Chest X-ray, AP view. Patient: 21 years old, sex M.
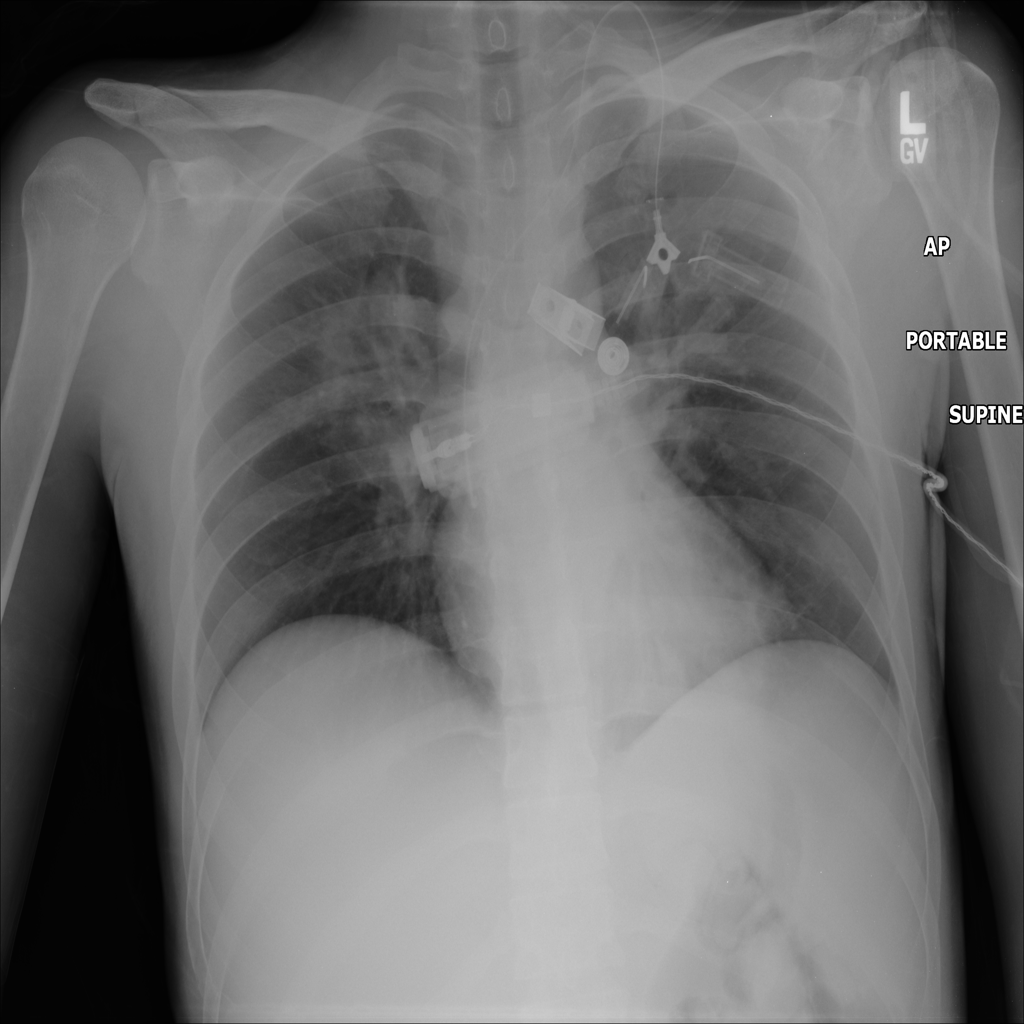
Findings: Infiltration